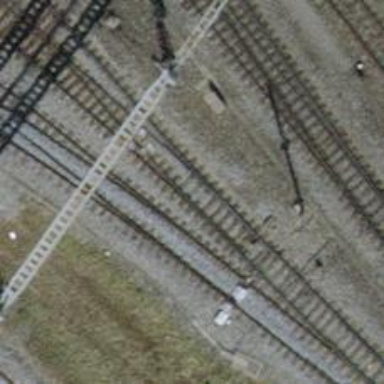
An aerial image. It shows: Railway switch.